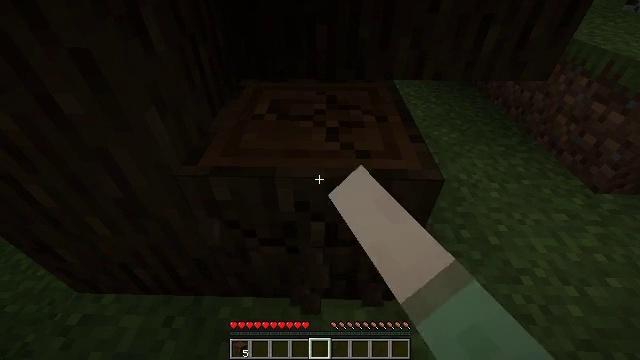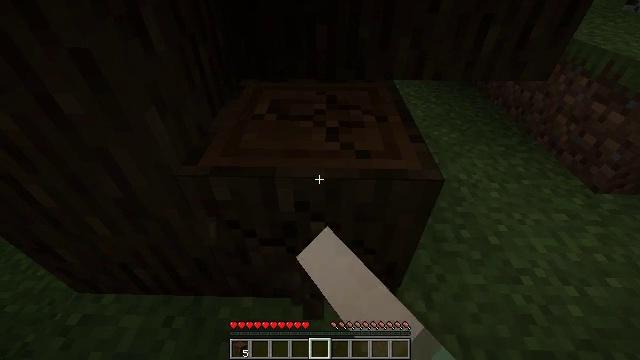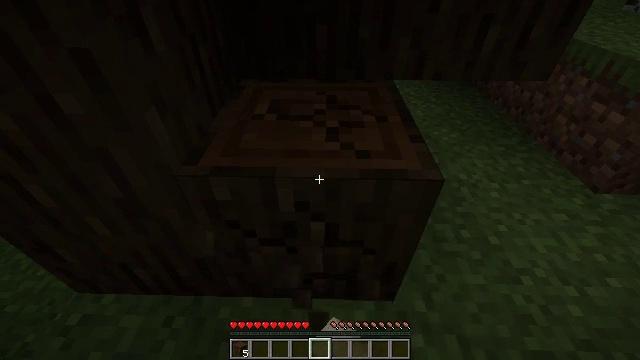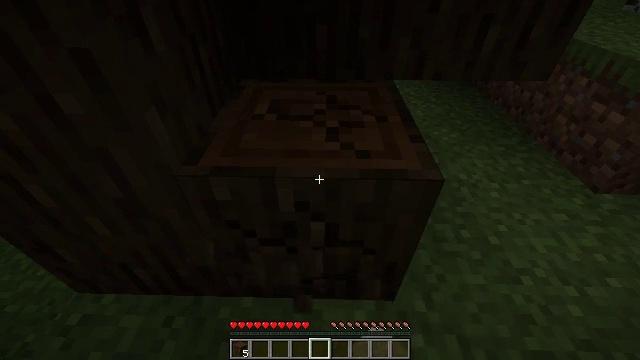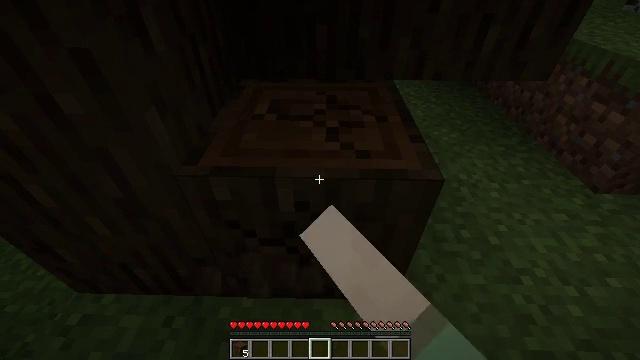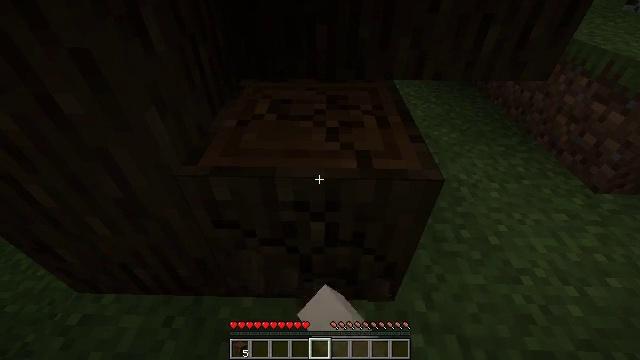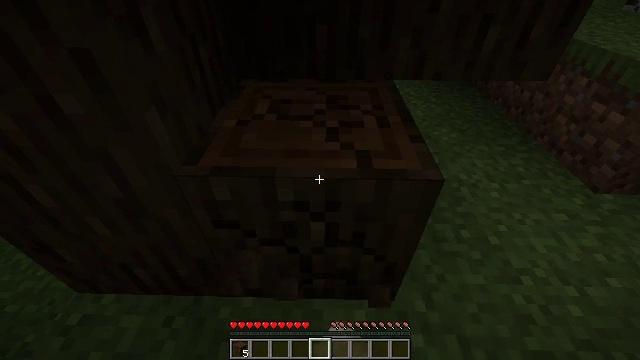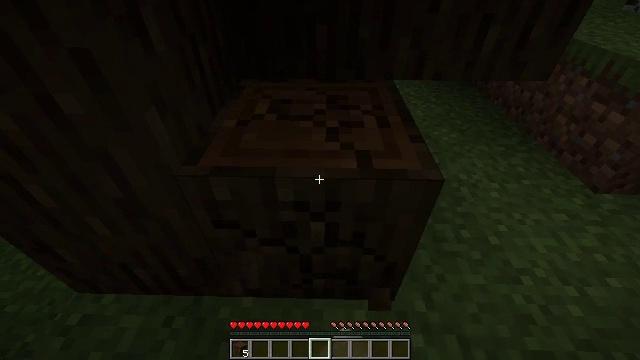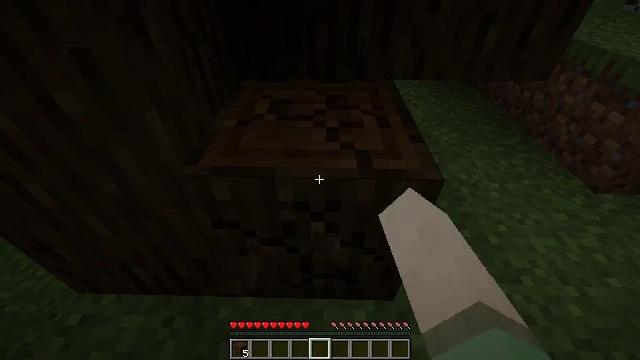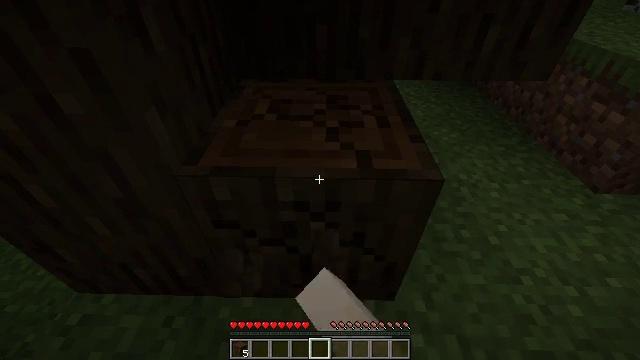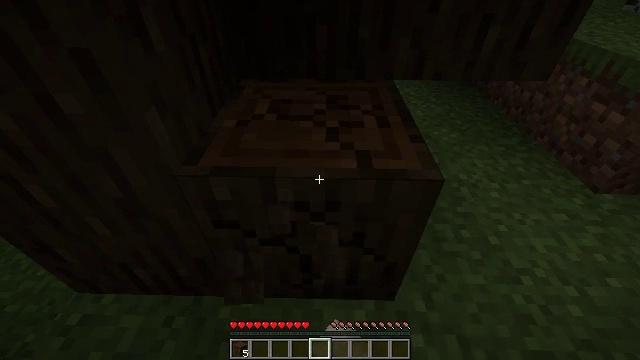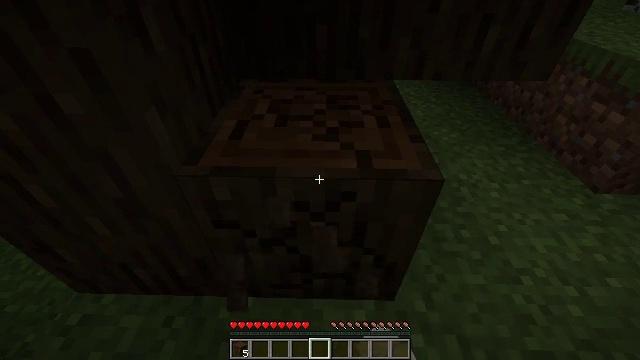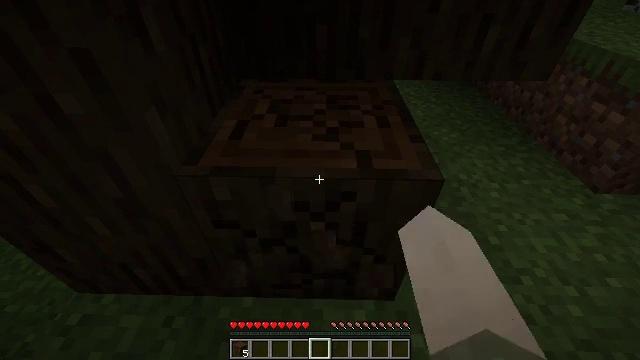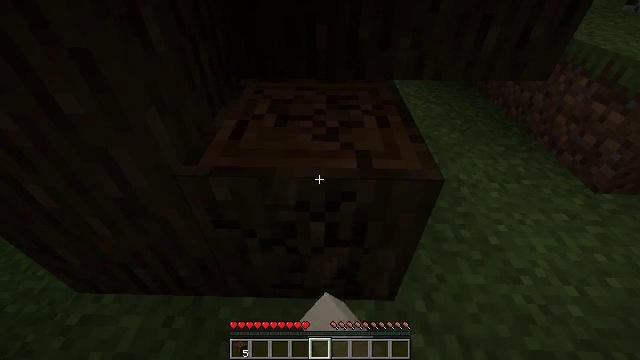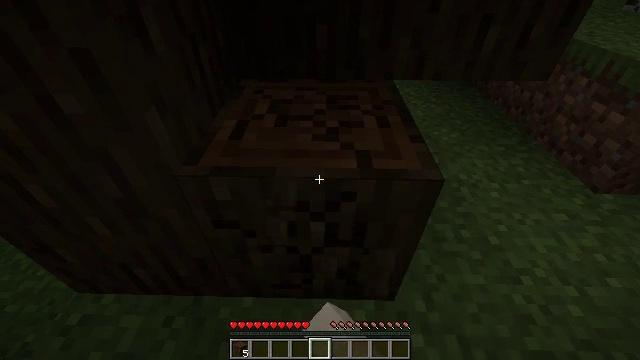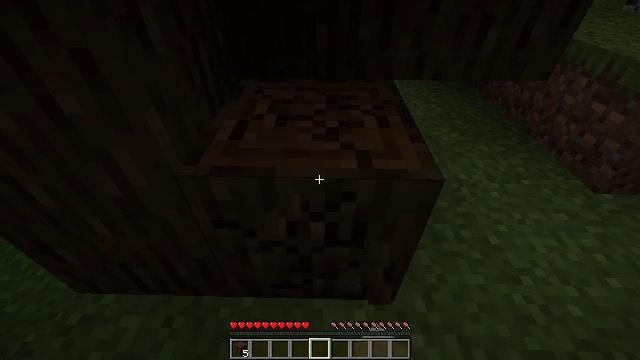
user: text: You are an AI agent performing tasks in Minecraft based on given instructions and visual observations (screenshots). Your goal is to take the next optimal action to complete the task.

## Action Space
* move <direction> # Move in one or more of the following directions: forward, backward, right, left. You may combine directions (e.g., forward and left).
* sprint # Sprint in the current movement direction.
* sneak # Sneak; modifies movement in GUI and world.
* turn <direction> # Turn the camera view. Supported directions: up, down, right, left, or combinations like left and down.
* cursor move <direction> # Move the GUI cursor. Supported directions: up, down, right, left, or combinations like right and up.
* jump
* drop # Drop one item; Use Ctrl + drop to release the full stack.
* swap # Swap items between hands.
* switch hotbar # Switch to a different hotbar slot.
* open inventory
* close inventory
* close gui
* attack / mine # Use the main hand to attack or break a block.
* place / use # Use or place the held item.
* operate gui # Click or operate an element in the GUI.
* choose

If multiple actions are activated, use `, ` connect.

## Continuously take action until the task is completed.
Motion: motion action
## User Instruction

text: Break the dark oak log in the forest.
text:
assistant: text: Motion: attack / mine
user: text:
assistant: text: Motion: attack / mine
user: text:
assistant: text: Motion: attack / mine
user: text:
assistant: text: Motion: attack / mine
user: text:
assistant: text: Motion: attack / mine
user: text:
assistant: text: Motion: attack / mine
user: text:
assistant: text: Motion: attack / mine
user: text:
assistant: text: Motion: attack / mine
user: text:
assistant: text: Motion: attack / mine
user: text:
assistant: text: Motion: attack / mine
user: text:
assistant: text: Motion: attack / mine
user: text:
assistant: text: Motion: attack / mine
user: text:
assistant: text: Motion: attack / mine
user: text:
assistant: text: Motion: attack / mine
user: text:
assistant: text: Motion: attack / mine
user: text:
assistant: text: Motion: attack / mine
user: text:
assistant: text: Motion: attack / mine
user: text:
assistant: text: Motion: attack / mine
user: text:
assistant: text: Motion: attack / mine
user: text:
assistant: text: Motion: attack / mine
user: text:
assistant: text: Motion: attack / mine
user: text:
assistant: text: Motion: attack / mine
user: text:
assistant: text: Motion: attack / mine
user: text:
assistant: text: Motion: attack / mine
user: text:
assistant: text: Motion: attack / mine
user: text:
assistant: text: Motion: attack / mine
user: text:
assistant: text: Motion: attack / mine
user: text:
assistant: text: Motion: attack / mine
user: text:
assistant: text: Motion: attack / mine
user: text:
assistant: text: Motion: attack / mine